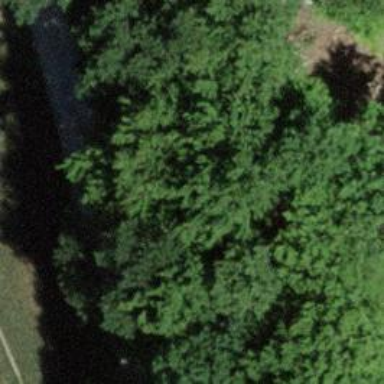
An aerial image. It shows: Brown bench in the vicinity.